Interaction volume radius: 10 \u00c5
Interaction volume height: 10 \u00c5
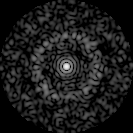
Disorder parameter: 0.848